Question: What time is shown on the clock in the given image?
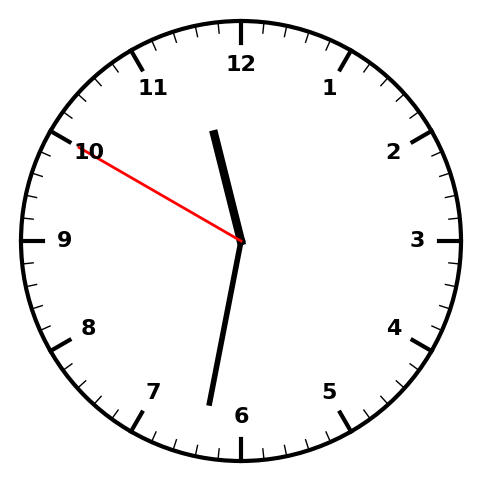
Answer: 11:31:50